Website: lowes
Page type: cart
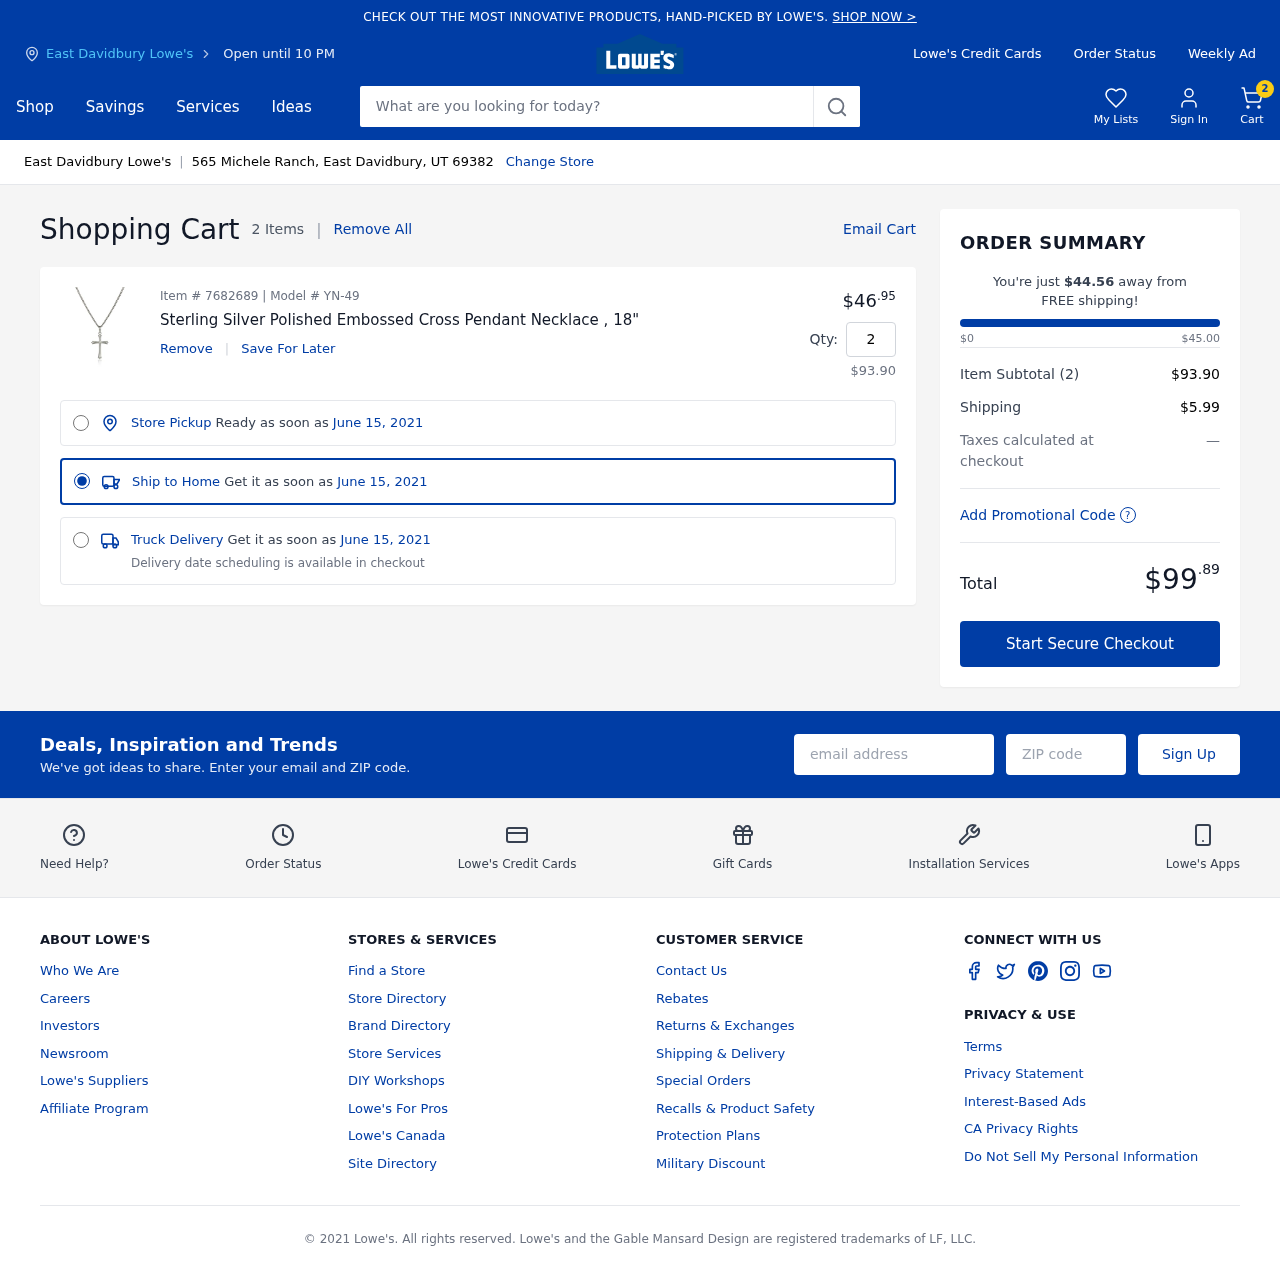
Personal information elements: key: PII_CITY
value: East Davidbury Lowe's
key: PII_EMAIL
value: brandon.phillips@gmail.com
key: PII_POSTCODE
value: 69382
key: PII_STREET
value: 565 Michele Ranch
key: PII_CITY_STATE_ZIP
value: East Davidbury, UT 69382
Product elements: key: PRODUCT1_NAME
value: Sterling Silver Polished Embossed Cross Pendant Necklace , 18"
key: PRODUCT1_PRICE
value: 46.95
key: PRODUCT1_QUANTITY
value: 2
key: PRODUCT1_SUBTOTAL
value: $93.90
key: PRODUCT_ITEM_NUMBER
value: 7682689
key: PRODUCT_MODEL_NUMBER
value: YN-49
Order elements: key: ORDER_NUM_ITEMS
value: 2
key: ORDER_NUM_ITEMS
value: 2 Items
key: ORDER_DELIVERY_DATE
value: June 15, 2021
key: ORDER_SUBTOTAL
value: $93.90
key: ORDER_SHIPPING_COST
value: $5.99
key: ORDER_TOTAL
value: $99.89
Search elements: key: HEADER_SEARCH
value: What are you looking for today?